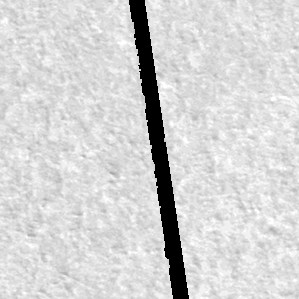
Label: frost